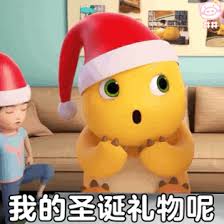
Label: nailong